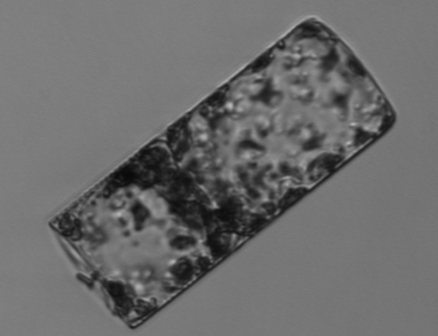
Label: Guinardia_flaccida